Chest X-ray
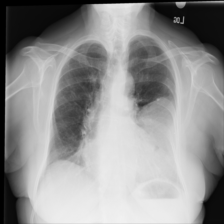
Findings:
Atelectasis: negative
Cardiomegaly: negative
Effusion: negative
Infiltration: negative
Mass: negative
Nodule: negative
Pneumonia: negative
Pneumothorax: negative
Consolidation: negative
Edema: negative
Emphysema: negative
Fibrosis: negative
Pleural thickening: negative
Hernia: negative